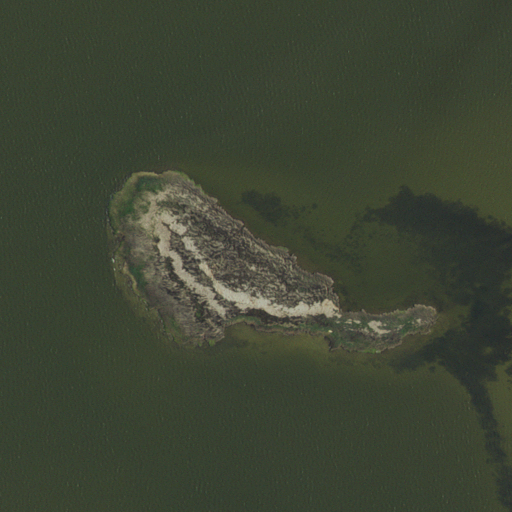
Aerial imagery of island in North Carolina named Big Penguin Island containing open water and herbaceous wetlands